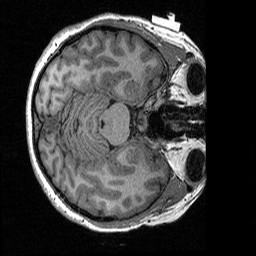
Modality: T1w
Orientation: axial
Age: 33
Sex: female
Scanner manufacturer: siemens
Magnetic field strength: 3 T
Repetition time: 2.3 s
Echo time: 0.00298 s